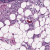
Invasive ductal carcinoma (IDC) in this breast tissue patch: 1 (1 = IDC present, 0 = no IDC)